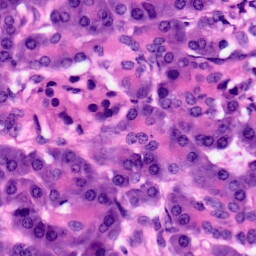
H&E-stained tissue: Pancreatic